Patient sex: M
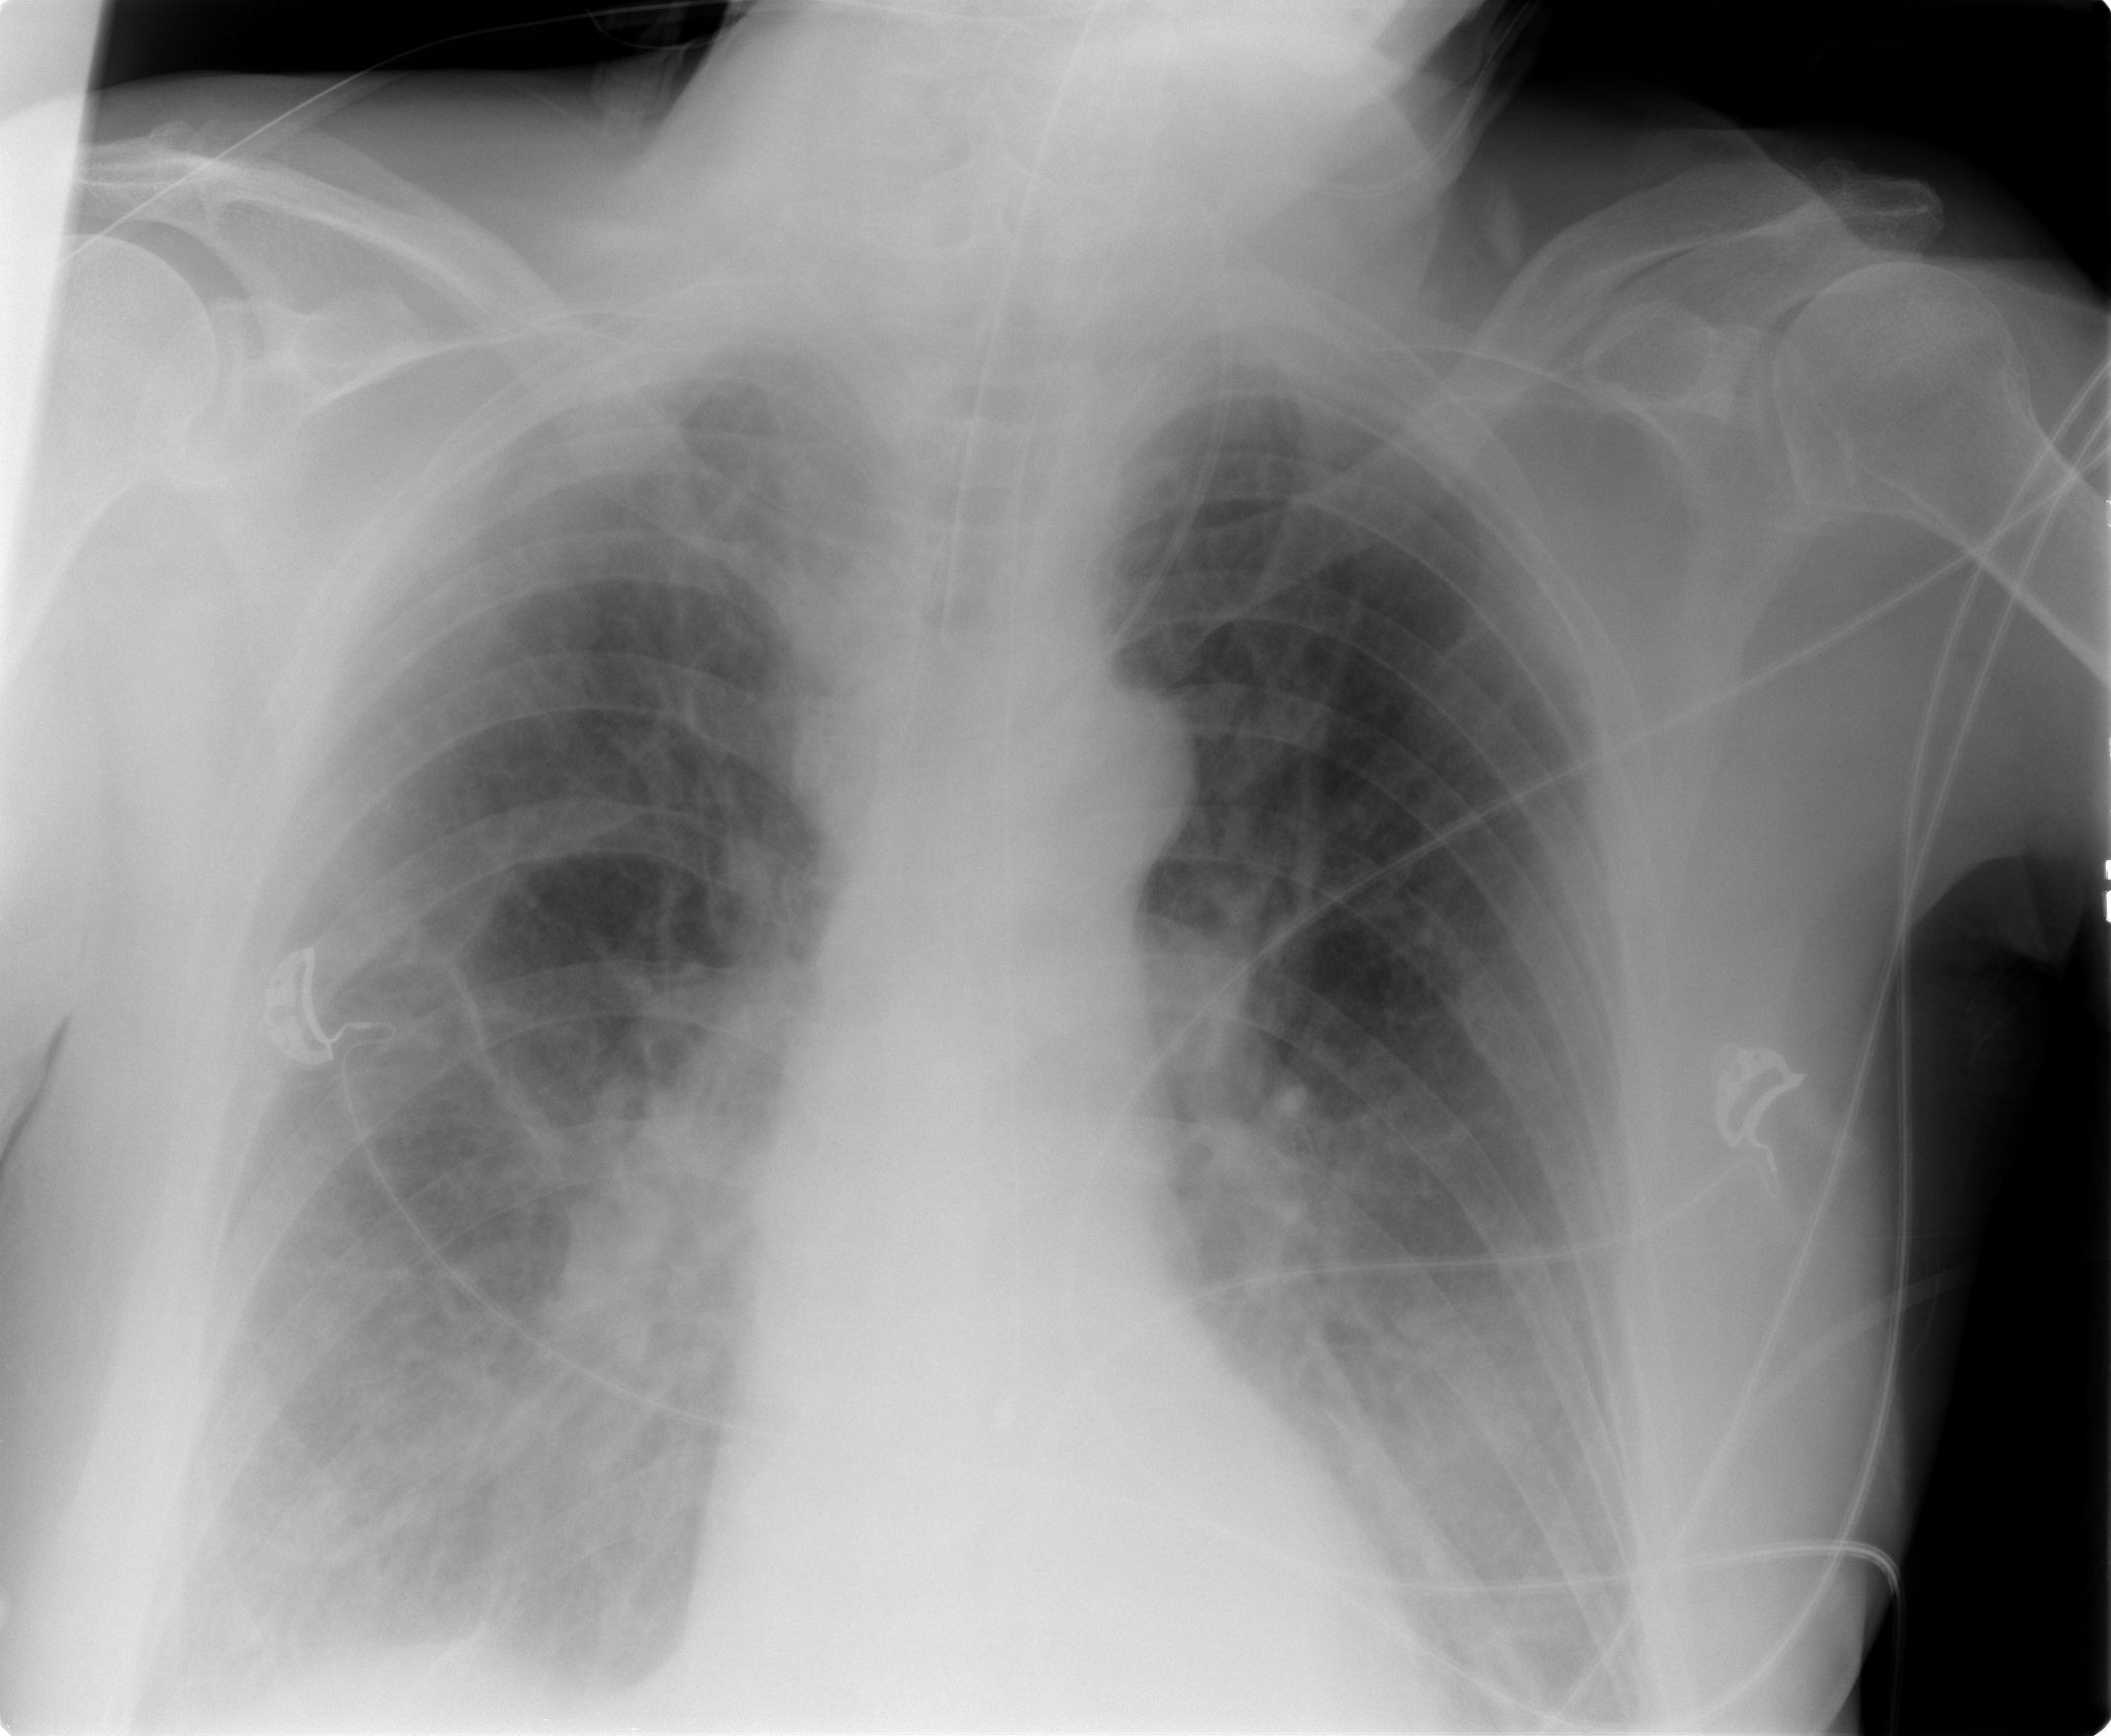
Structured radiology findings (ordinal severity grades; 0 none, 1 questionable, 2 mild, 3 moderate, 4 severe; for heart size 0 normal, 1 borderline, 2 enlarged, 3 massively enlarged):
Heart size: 2
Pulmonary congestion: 2
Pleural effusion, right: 2
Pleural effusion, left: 1
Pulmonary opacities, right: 2
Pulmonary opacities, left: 0
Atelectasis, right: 3
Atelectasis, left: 2